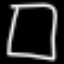
Label: square